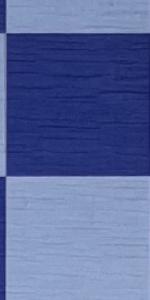
Label: Empty